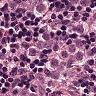
Metastatic tissue present: yes